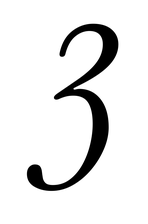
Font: InstrumentSerif-Italic